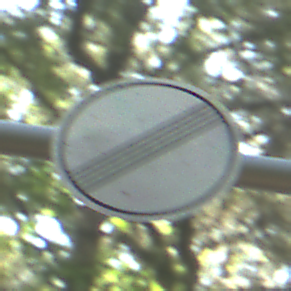
Verkehrszeichen: EndeSaemtlicherBegrenzungen
Umgebung: Outdoor, Nature
Tageszeit: Midday
Wetter: Clear
Licht: Natural
Jahreszeit: NotSpecified
Kontrast: LowContrast